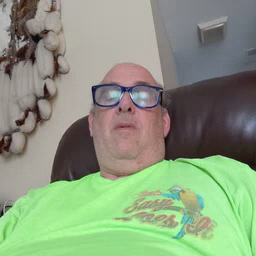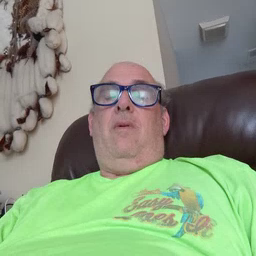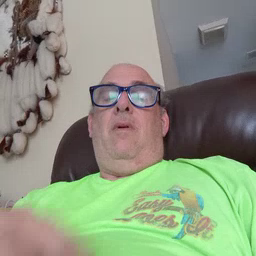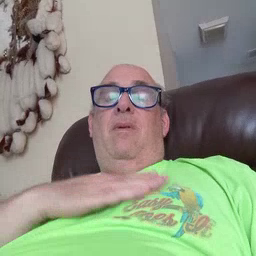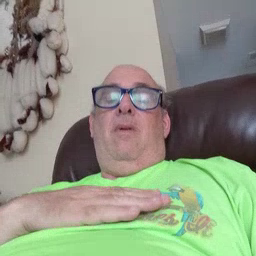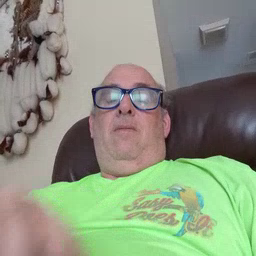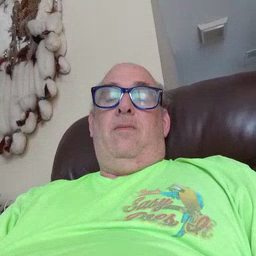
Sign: please